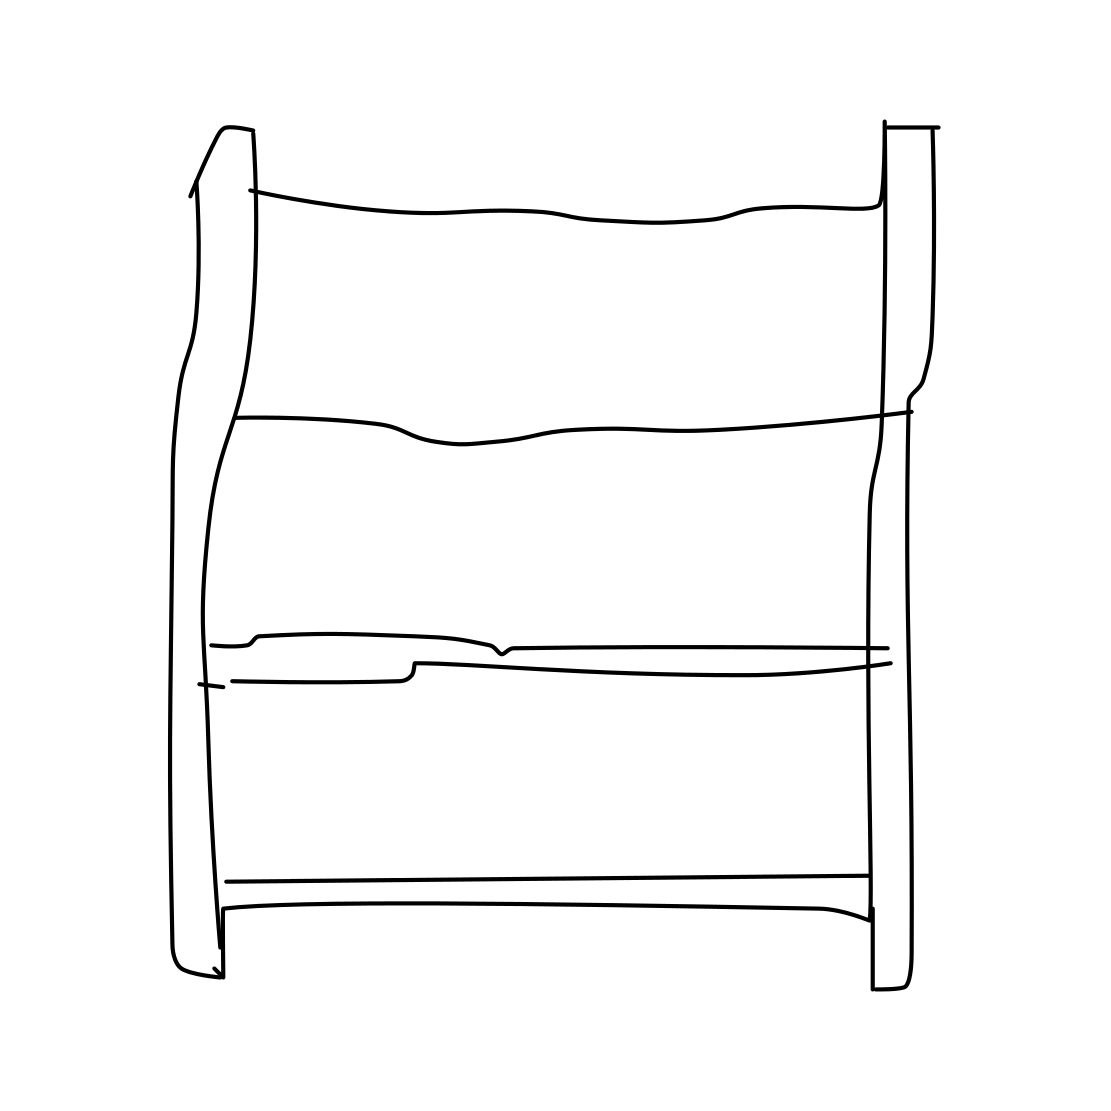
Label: bookshelf